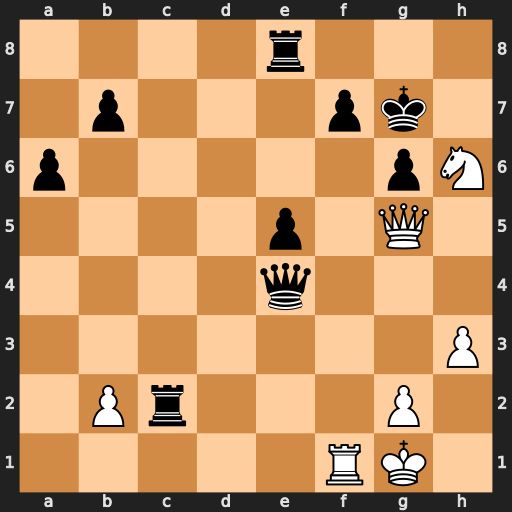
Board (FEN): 4r3/1p3pk1/p5pN/4p1Q1/4q3/7P/1Pr3P1/5RK1
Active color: w
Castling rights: -
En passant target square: -
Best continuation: Rxf7+ Kh8 Qf6#